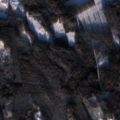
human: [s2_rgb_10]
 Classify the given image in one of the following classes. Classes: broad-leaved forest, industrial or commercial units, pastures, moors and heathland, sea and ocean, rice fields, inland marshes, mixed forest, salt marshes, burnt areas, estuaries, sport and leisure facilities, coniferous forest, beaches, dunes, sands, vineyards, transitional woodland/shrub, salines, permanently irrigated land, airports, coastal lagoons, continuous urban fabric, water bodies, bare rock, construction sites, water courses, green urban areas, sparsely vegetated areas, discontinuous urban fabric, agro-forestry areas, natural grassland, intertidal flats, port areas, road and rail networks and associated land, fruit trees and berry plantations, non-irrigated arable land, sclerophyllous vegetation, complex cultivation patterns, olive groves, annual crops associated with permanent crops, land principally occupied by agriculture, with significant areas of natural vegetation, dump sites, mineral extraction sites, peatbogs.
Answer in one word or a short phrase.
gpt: coniferous forest, mixed forest